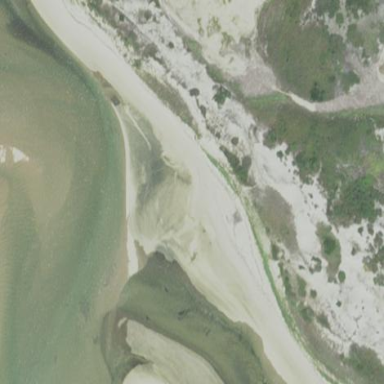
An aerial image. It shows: Sandy beach with natural surface.